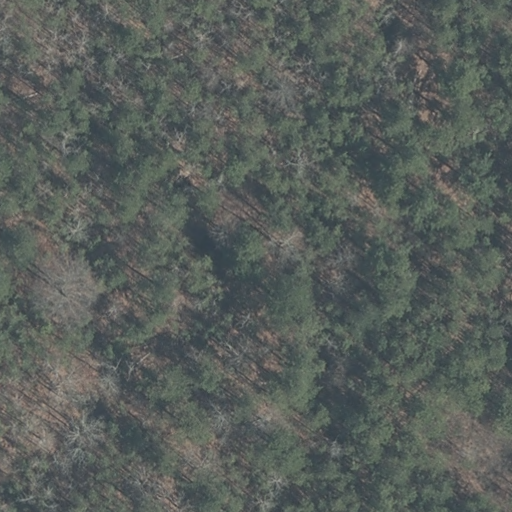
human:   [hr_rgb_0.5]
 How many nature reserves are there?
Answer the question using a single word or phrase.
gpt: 1

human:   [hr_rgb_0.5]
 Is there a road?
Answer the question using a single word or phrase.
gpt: yes

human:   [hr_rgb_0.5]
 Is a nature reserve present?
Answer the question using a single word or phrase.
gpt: yes

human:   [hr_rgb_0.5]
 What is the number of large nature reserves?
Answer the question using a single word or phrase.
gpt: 1

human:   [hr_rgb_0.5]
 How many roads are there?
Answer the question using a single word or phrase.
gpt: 1

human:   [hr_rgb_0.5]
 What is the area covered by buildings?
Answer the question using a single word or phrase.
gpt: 0m2

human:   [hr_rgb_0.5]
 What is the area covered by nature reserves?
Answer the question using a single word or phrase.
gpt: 10614m2

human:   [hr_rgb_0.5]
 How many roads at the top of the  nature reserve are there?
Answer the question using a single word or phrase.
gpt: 0

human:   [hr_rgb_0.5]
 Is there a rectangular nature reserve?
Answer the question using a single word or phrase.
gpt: yes

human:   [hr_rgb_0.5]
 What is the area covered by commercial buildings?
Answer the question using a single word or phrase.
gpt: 0m2

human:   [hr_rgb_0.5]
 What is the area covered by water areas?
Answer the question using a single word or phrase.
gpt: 0m2

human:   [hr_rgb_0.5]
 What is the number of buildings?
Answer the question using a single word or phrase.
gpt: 0

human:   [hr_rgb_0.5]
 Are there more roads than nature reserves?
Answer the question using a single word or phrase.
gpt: no

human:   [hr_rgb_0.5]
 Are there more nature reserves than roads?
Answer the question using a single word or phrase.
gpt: no

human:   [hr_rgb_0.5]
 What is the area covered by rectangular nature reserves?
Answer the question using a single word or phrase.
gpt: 10614m2

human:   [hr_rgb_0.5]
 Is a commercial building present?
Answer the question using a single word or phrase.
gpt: no

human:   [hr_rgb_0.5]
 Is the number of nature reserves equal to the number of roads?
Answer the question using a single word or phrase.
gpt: yes

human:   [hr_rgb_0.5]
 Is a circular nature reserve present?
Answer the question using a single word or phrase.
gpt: no

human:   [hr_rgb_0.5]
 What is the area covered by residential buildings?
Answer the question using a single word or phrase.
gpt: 0m2

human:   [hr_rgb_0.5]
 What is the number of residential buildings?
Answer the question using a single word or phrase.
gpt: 0

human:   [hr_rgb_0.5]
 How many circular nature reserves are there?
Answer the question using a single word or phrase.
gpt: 0

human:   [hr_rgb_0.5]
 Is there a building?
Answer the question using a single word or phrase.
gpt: no

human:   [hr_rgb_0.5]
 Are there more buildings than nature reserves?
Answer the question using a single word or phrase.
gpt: no

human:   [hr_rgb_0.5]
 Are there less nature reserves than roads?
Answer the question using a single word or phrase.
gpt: no

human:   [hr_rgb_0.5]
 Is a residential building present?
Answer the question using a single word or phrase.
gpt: no

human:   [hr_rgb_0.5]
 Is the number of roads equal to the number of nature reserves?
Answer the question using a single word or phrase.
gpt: yes

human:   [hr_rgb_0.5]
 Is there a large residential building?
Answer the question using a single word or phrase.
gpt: no

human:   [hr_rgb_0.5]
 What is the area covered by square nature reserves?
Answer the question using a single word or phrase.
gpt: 0m2

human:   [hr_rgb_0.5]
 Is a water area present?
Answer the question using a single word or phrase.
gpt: no

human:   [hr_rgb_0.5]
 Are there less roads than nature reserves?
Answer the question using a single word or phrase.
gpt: no

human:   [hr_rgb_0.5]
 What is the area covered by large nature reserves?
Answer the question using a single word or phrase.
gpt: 10614m2

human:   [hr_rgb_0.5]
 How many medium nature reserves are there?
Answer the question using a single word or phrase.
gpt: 0

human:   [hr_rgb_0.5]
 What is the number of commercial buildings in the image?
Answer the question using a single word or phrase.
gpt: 0

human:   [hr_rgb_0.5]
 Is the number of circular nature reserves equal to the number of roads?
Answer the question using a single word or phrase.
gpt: no

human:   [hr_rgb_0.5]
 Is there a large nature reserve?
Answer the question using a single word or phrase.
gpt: yes

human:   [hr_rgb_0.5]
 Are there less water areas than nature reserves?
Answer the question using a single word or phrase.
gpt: yes

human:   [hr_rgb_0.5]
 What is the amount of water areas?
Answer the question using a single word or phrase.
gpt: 0

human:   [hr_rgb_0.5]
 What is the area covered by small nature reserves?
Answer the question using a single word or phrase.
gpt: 0m2

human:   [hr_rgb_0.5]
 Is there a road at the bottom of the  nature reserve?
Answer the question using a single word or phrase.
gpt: yes

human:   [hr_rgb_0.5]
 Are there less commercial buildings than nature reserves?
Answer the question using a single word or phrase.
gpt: yes

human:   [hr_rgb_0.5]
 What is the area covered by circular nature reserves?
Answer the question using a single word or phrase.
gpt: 0m2

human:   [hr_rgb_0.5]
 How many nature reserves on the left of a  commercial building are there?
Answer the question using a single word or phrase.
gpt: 0

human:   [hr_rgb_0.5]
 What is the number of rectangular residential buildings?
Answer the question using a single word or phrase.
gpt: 0

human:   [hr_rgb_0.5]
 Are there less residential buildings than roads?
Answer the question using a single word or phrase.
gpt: yes

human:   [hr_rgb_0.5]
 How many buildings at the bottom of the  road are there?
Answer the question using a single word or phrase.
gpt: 0

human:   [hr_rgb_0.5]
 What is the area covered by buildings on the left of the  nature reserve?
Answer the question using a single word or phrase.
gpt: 0m2

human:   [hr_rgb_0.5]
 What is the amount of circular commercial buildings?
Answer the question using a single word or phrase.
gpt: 0

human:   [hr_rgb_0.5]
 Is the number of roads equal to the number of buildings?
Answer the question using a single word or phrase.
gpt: no

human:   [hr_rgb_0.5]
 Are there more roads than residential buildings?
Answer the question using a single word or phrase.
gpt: yes

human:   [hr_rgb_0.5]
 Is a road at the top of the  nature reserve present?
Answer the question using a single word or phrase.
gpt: no

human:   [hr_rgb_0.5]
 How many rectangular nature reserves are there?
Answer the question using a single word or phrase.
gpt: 1

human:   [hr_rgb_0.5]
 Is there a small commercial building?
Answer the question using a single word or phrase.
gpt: no

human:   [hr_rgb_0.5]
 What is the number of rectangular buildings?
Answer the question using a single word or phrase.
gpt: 0

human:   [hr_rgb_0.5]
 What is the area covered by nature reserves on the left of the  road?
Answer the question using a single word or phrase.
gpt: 0m2

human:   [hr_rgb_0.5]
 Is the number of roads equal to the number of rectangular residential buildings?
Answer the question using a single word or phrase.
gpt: no

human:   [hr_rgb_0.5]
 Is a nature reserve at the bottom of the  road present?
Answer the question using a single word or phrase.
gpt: no

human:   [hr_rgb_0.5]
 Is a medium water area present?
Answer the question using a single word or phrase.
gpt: no

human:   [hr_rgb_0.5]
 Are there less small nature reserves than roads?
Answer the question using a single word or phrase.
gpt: yes

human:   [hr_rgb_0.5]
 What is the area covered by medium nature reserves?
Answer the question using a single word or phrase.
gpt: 0m2

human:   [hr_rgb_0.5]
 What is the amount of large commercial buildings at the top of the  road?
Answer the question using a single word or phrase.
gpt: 0

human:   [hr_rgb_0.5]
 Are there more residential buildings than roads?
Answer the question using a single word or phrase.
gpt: no

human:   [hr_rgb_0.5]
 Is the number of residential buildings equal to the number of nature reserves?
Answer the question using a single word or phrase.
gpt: no

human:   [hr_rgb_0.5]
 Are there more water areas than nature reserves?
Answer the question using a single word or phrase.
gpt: no

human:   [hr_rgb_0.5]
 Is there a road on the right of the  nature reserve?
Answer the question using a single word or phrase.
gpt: yes